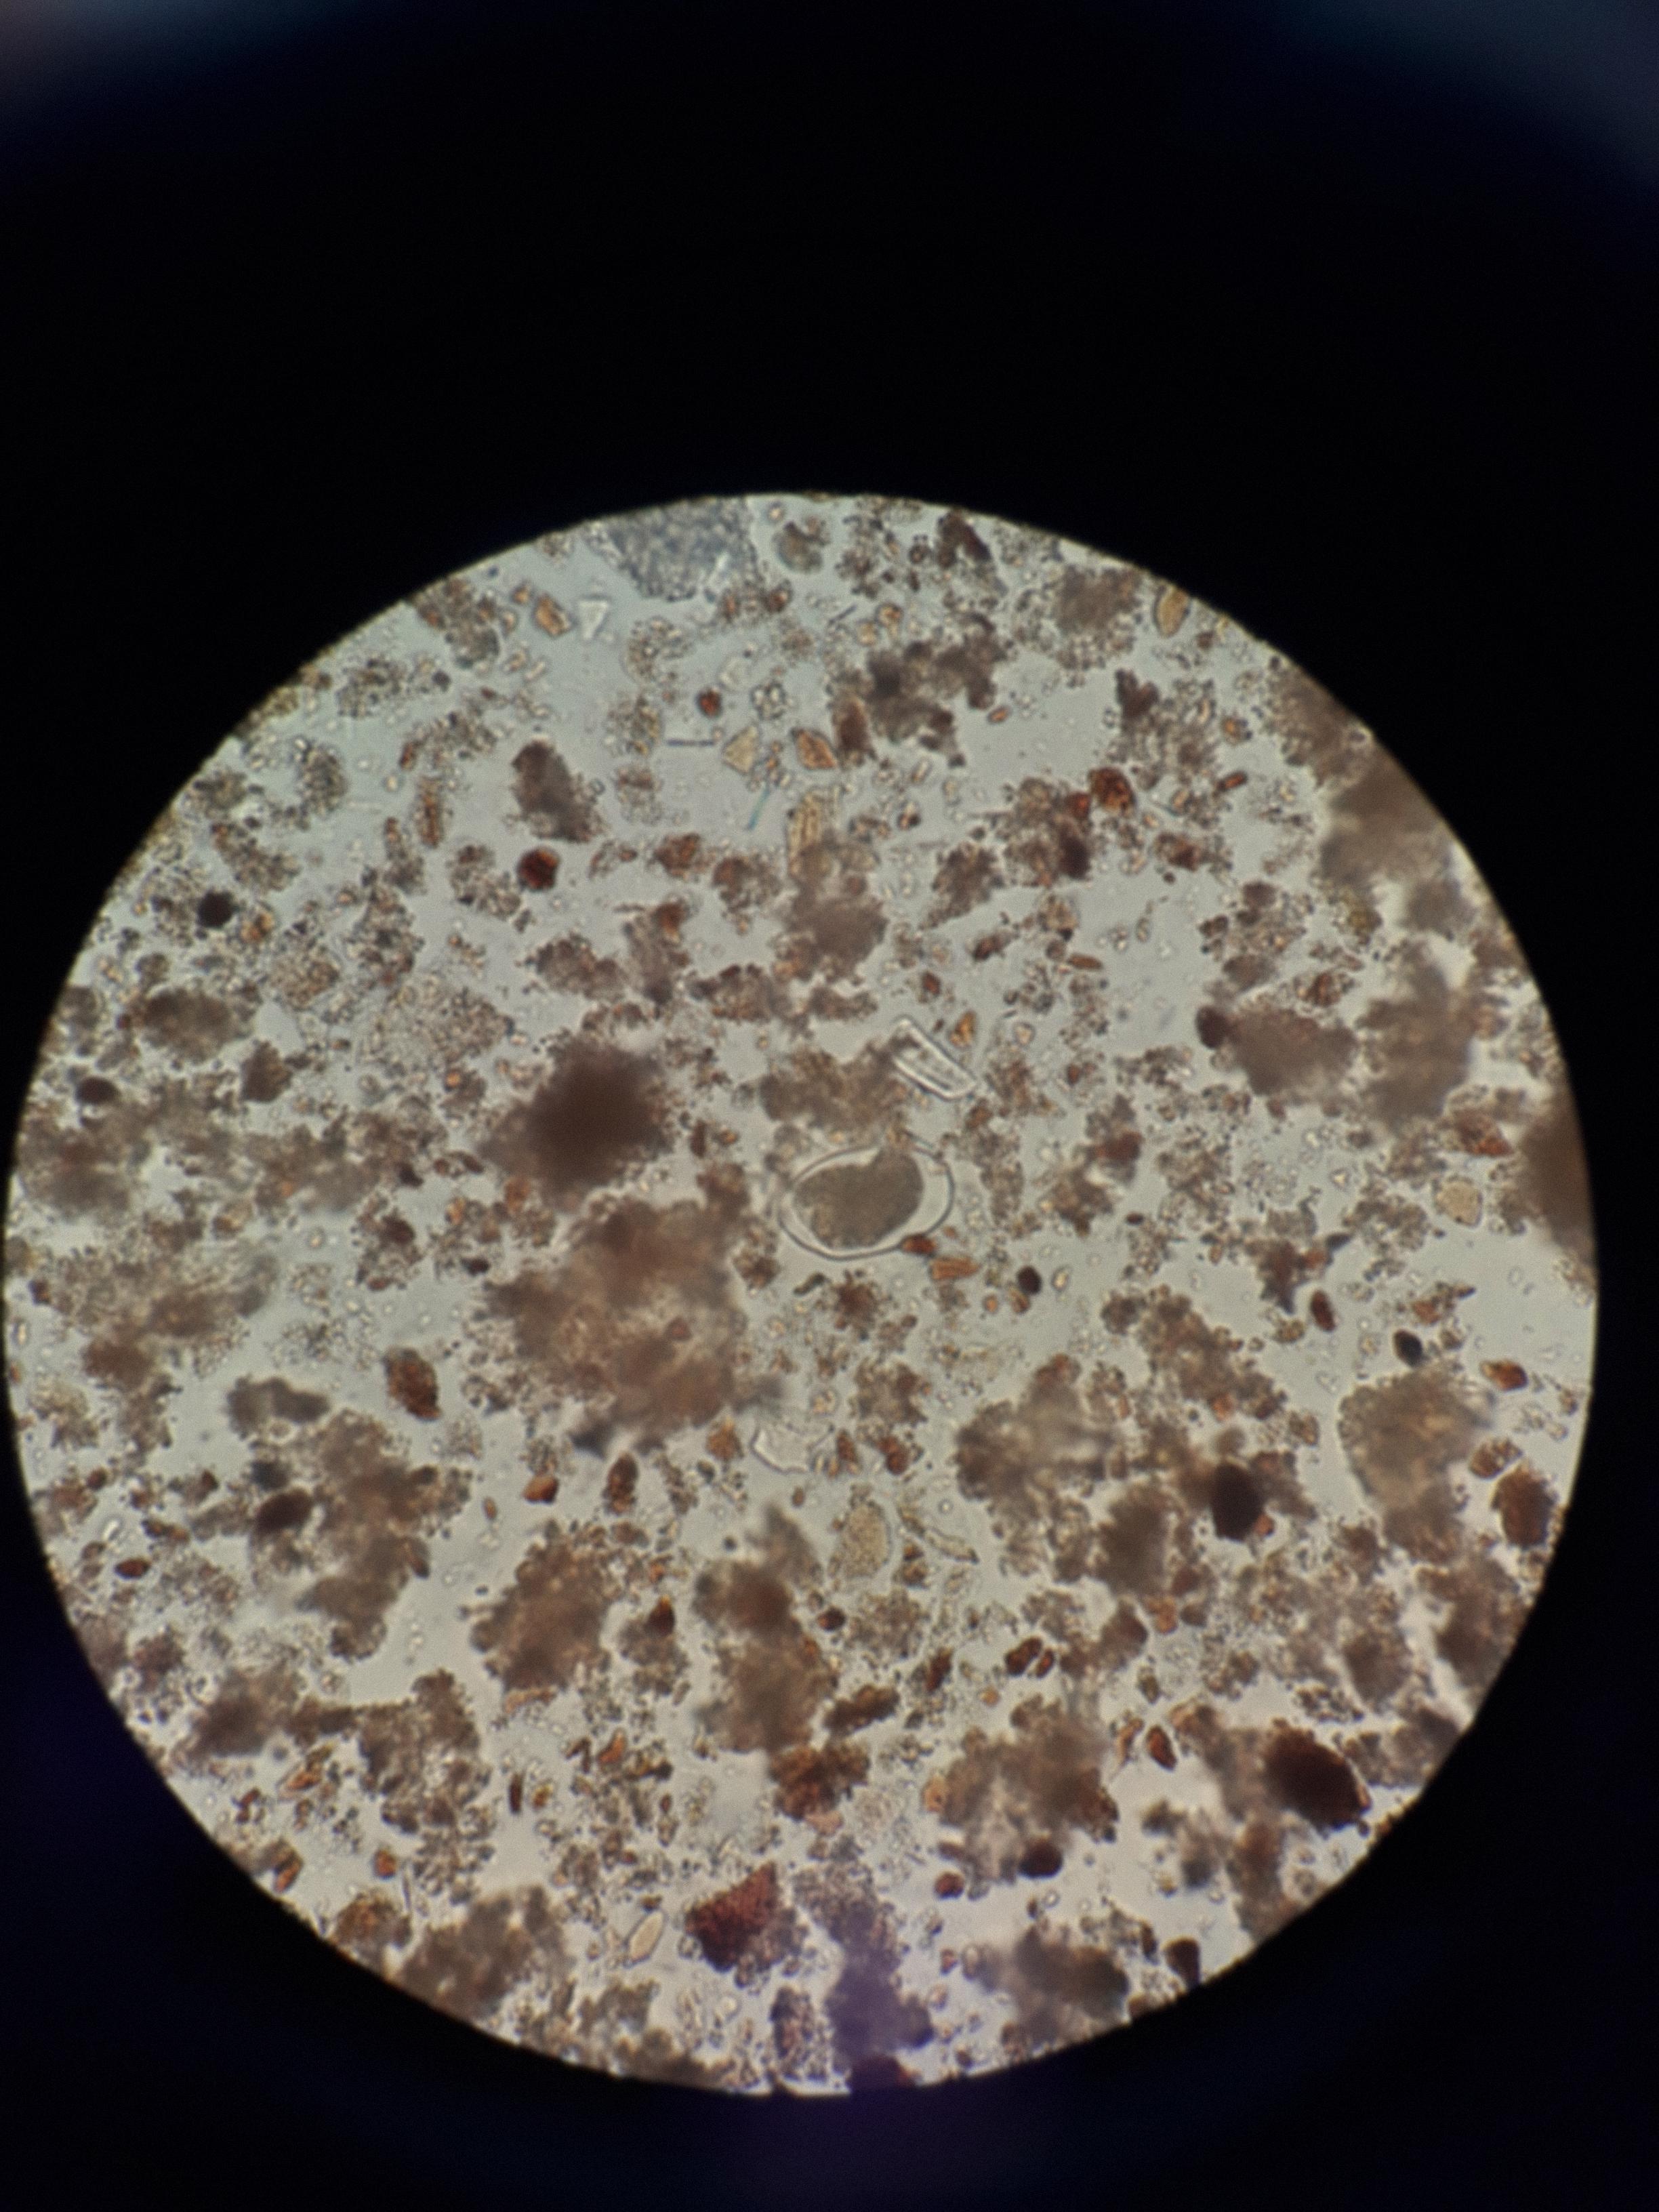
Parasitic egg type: Hookworm egg